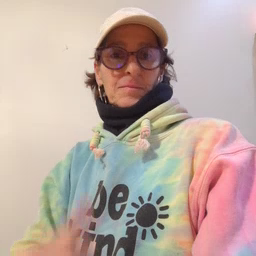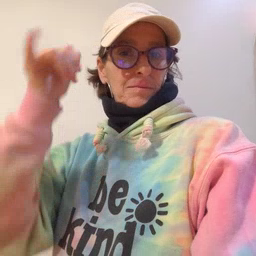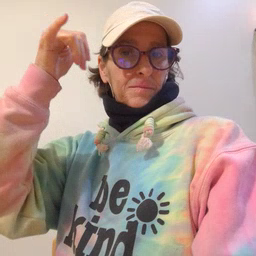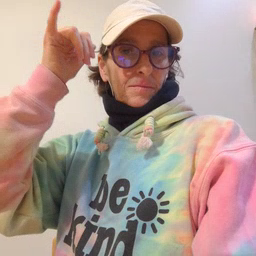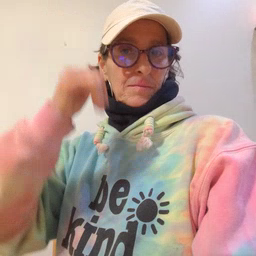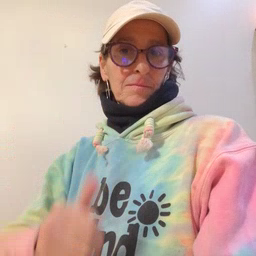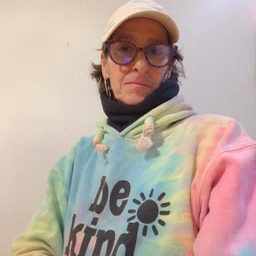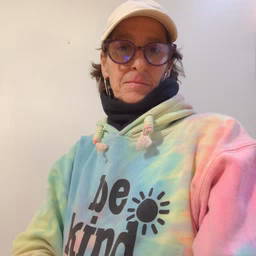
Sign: cow